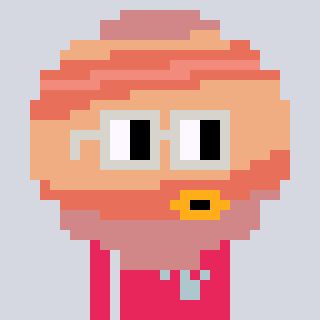
a pixel art character with square light gray glasses, a jupiter-shaped head and a redpinkish-colored body on a cool background